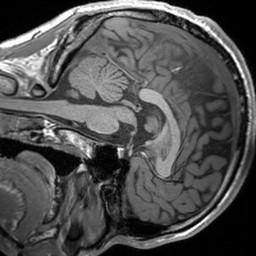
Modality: T1w
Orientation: sagittal
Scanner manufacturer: siemens
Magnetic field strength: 3 T
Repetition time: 1.54 s
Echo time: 0.00234 s